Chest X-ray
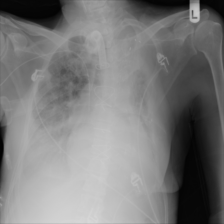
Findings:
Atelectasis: negative
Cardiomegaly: negative
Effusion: positive
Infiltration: negative
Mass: negative
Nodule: negative
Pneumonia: negative
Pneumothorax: negative
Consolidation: negative
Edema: negative
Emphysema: negative
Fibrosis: negative
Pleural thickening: negative
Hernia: negative